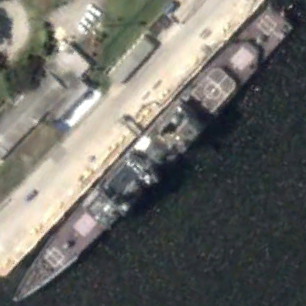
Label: cruiser